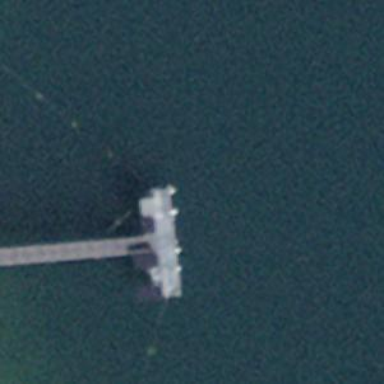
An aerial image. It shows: Man-made pier.